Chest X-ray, PA view. Patient: 16 years old, sex M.
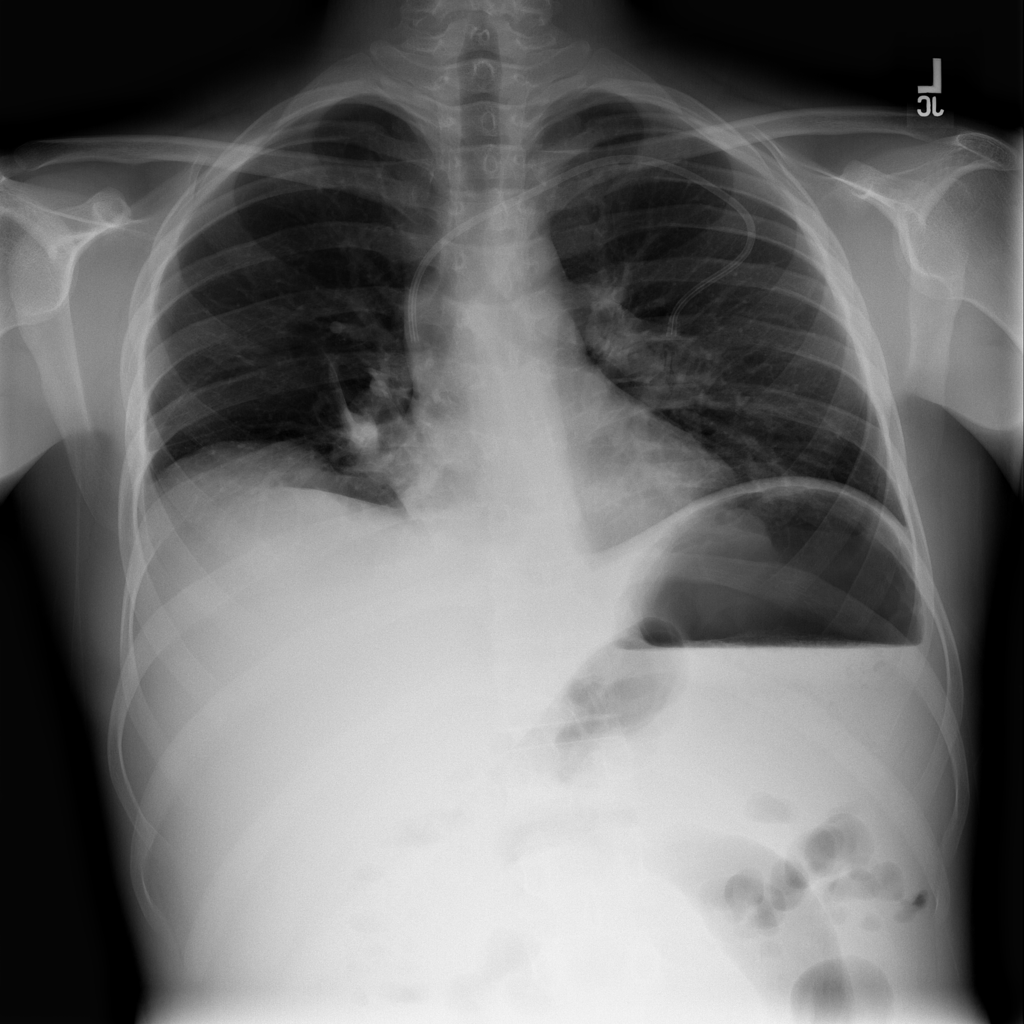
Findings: Effusion